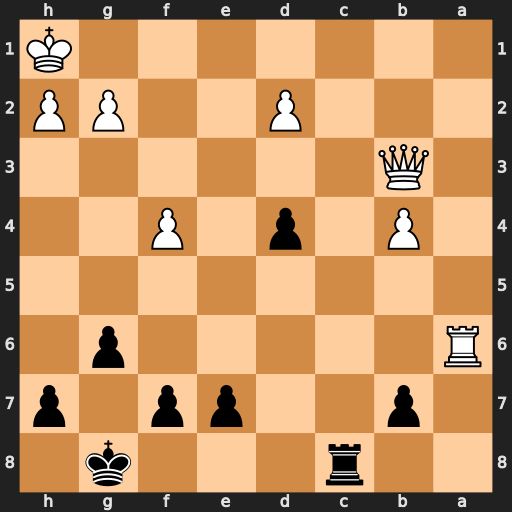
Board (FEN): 2r3k1/1p2pp1p/R5p1/8/1P1p1P2/1Q6/3P2PP/7K
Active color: b
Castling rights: -
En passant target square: -
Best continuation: Rc1+ Qd1 Rxd1#